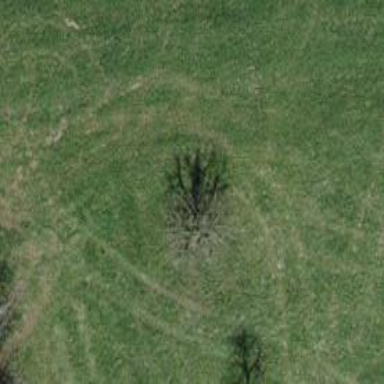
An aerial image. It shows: Broadleaved tree in natural setting.